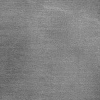
Atmospheric dust classification: dusty